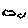
Label: cloud